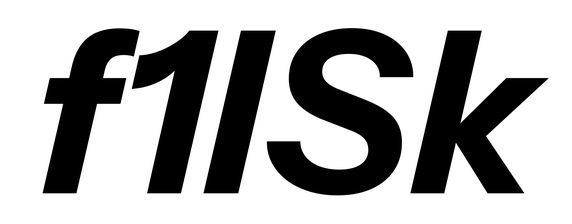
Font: InstrumentSans-Italic_Bold_Italic